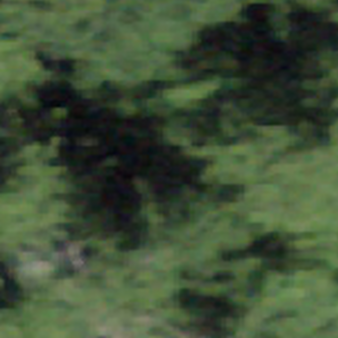
Label: other